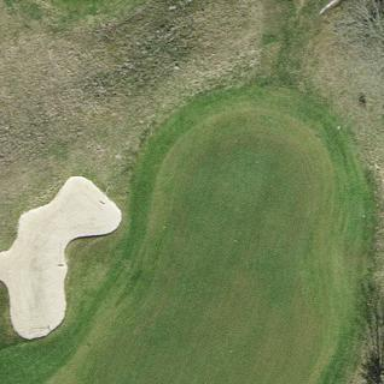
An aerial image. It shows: Golf green.